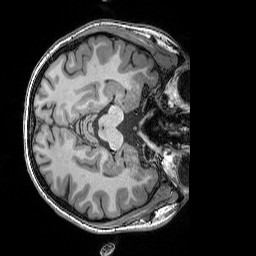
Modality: T1w
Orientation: axial
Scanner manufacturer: siemens
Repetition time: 2.25 s
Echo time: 0.00418 s